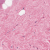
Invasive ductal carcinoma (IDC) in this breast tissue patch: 0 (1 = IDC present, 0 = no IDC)